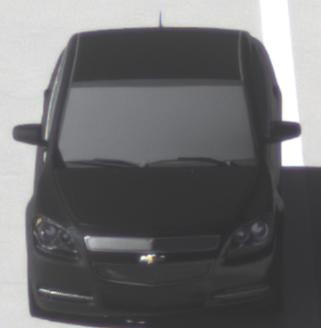
Make: Chevrolet
Model: Malibu 2.4
Detailed model: Malibu
Model produced from: 2012/07
Model produced until: 2014/08
Doors: 4
Color: black
Road condition: dry road
Daytime: morning or afternoon
Contrast: high contrast